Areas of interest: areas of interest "Guangdong Foshan Nanhai Shun Nian Qing Hardware Electrical Appliance Factory"
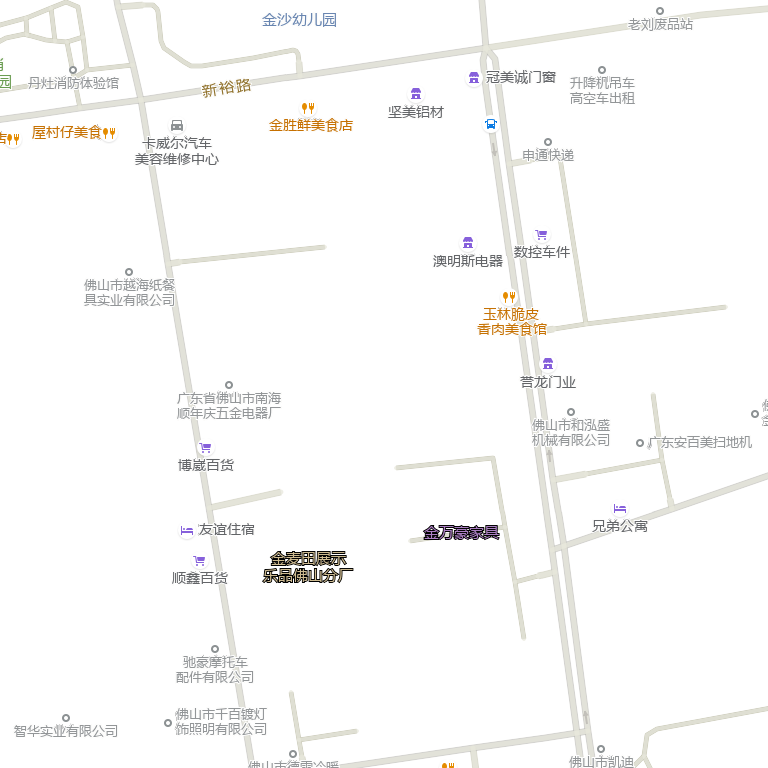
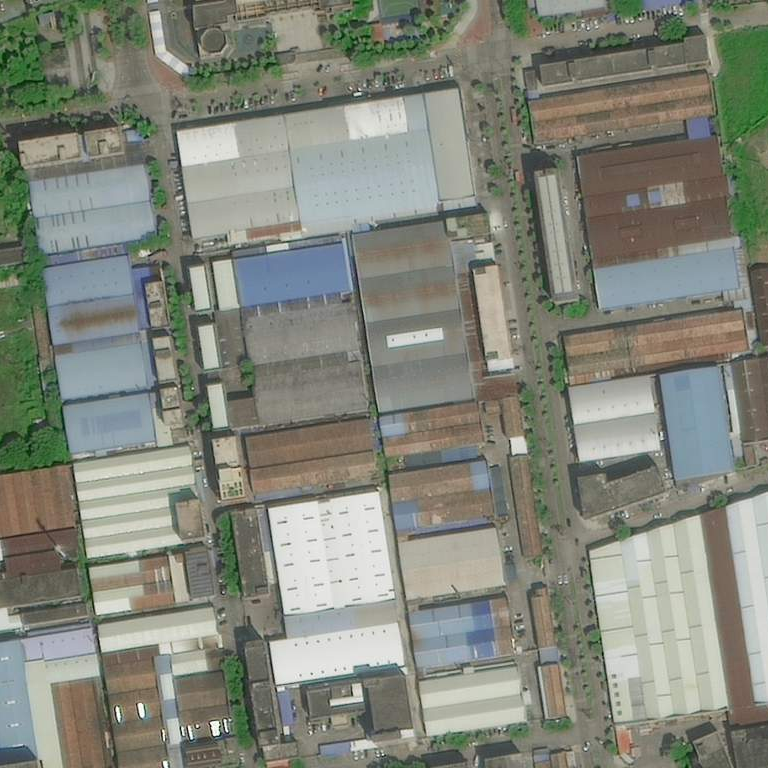